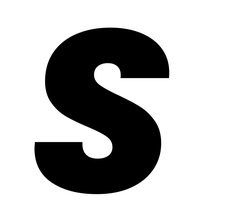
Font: Poppins-ExtraBoldItalic